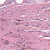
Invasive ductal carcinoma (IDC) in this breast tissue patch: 0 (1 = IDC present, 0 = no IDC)